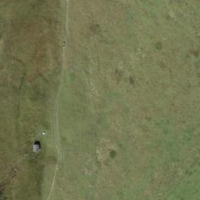
EUNIS habitat code: 25
Species observed at this site:
Pinguicula alpina
Parnassia palustris